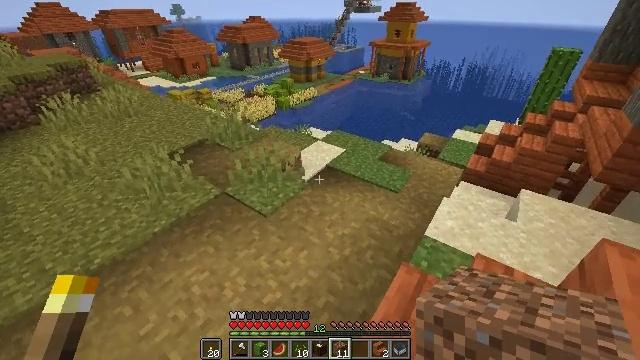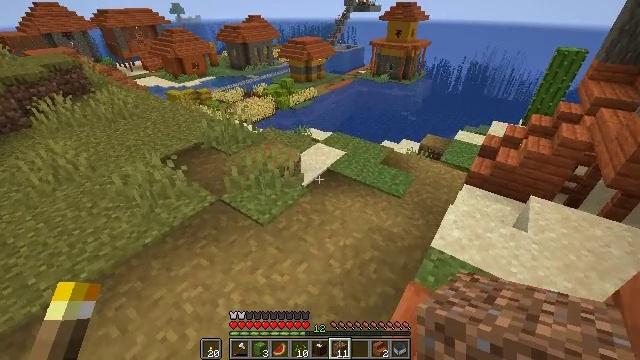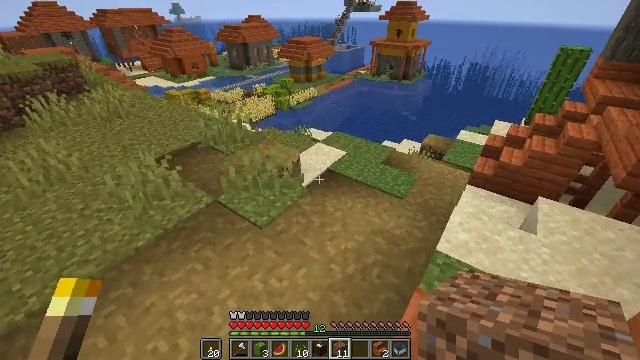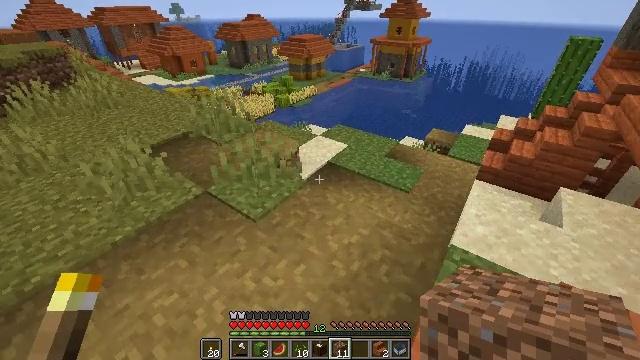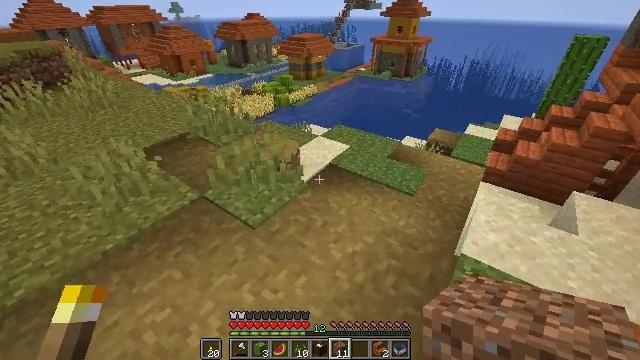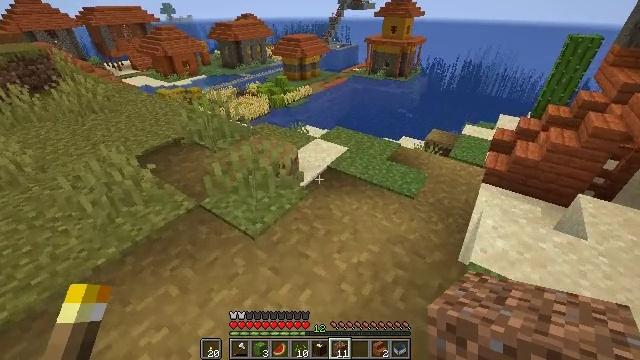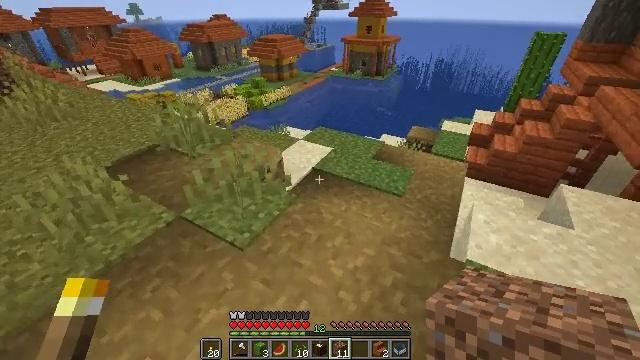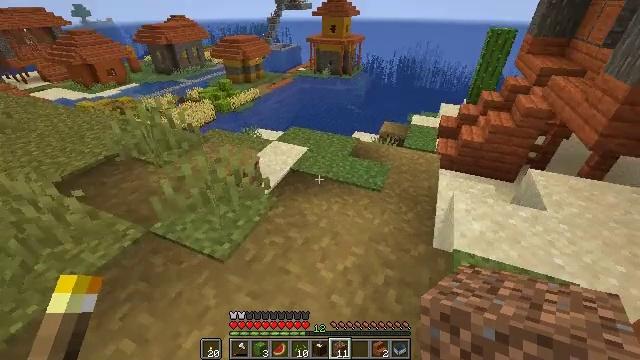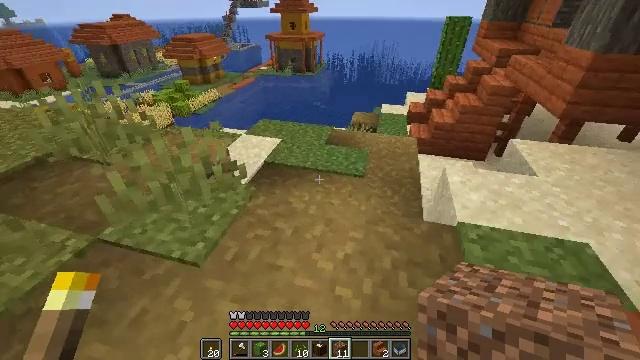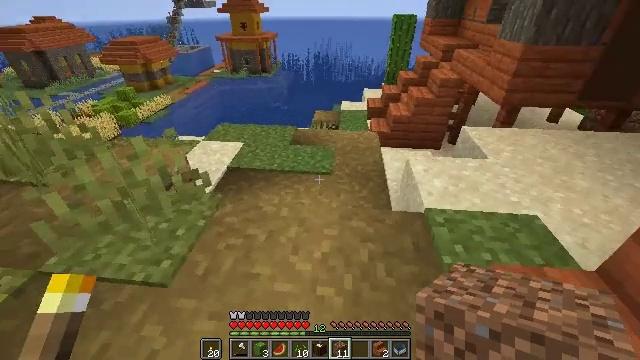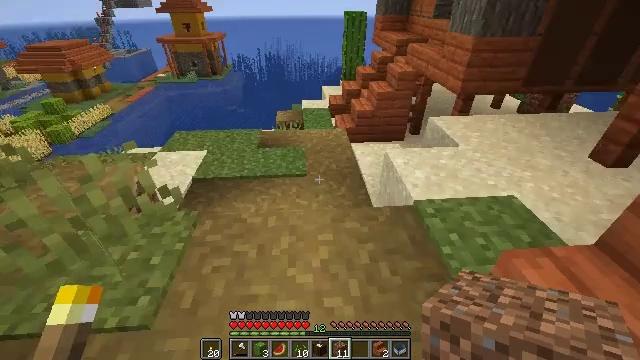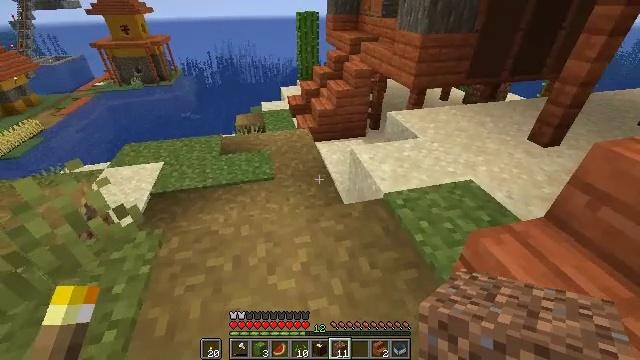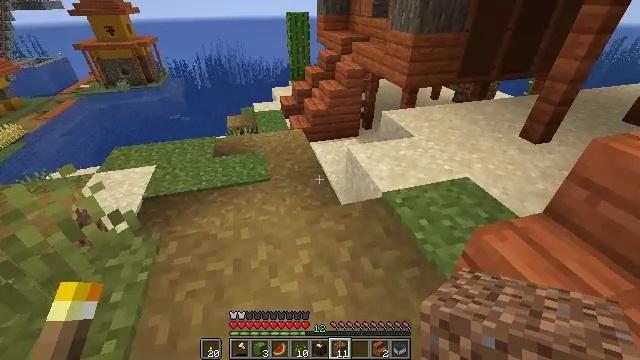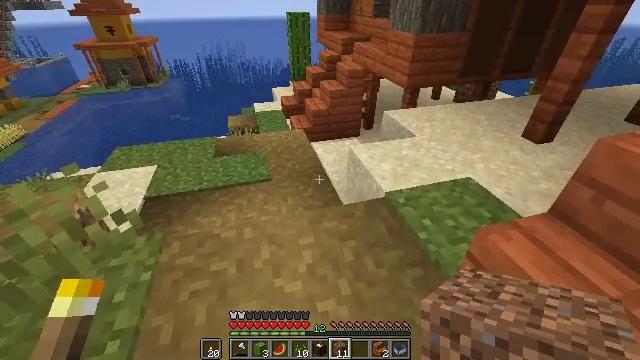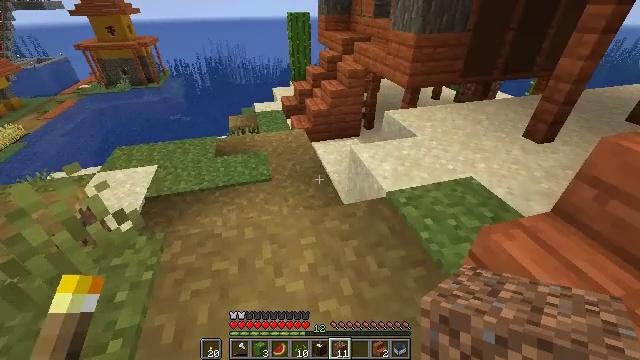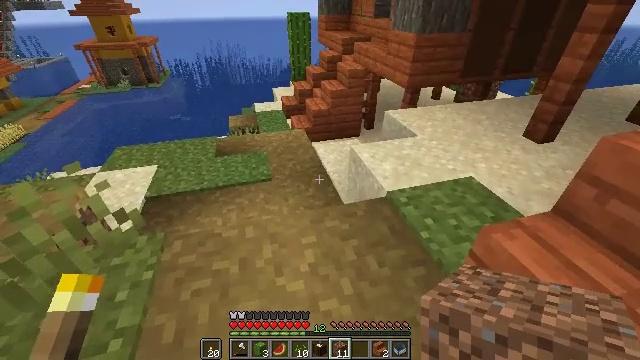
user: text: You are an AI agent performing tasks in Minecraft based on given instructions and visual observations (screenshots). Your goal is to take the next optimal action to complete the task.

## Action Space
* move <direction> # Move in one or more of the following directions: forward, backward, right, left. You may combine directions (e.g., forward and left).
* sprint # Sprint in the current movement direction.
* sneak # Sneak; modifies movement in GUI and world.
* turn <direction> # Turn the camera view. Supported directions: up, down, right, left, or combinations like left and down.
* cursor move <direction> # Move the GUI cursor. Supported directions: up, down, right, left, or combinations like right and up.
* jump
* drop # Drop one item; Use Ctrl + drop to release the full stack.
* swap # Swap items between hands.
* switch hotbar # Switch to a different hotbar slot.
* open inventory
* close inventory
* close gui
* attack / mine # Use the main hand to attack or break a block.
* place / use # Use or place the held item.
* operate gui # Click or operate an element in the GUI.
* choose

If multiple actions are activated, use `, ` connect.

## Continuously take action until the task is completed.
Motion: motion action
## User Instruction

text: Recycle the acacia stairs.
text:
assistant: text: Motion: move forward
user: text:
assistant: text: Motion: move forward
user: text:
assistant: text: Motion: move forward
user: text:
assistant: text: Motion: move forward and move left
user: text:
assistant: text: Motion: move forward and move left, turn right
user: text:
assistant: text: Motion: move forward and move left, turn right
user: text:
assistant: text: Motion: move forward and move left, turn right
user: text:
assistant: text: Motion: move forward and move left, turn right
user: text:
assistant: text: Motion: move forward and move left, turn right
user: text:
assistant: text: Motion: turn right
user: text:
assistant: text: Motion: turn right
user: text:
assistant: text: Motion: turn right
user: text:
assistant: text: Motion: no_op
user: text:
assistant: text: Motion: no_op
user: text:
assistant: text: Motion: no_op
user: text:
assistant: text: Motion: no_op
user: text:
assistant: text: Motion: no_op
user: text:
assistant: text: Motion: turn left
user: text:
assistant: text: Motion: turn left
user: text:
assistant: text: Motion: turn left
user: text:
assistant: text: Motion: move forward
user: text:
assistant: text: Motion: move forward
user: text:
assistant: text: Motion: move forward
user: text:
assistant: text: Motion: move forward
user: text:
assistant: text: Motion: move forward
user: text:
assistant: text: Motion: move forward
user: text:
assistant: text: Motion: move forward
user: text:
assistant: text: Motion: move forward
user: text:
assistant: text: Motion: move forward
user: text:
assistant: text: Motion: move forward